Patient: sex M, age 61
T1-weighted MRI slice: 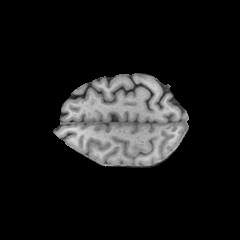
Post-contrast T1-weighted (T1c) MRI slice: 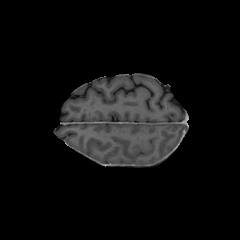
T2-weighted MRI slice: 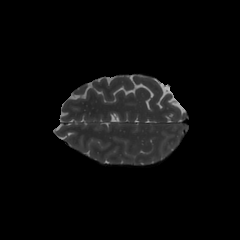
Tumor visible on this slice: no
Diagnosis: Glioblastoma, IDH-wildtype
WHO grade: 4